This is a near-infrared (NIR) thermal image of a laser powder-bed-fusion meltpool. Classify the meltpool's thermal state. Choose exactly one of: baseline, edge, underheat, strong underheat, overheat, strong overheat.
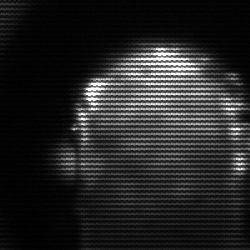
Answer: baseline